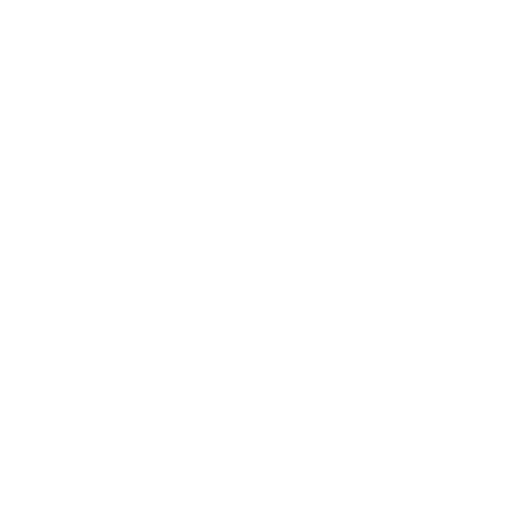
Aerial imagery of island in Florida named Whitmier Island containing woody wetlands, evergreen forest, and herbaceous wetlands